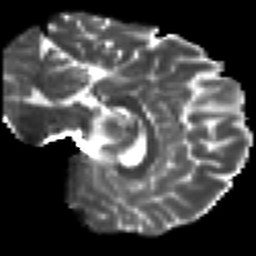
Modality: T2w
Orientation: sagittal
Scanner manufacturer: siemens
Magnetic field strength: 3 T
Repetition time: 7.8 s
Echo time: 0.09 s